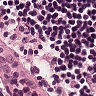
Metastatic tissue present: no